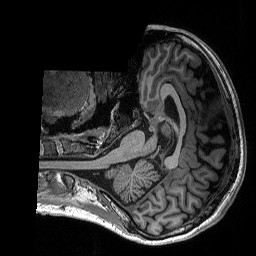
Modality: T1w
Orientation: axial
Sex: male